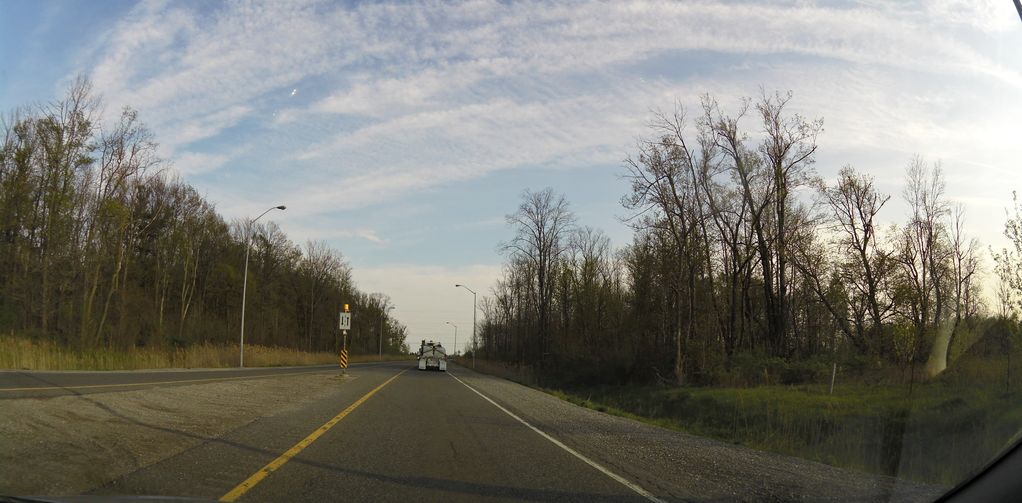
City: hamilton